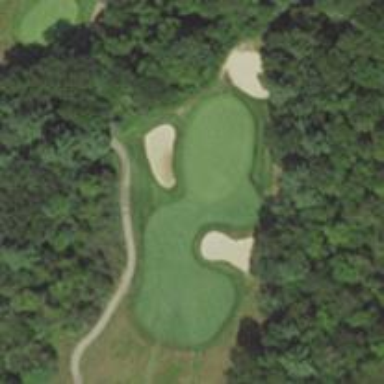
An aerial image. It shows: View of golf hole.